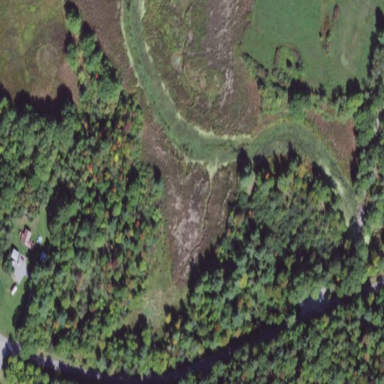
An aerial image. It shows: Habitat protection object in nature reserve leisure land.